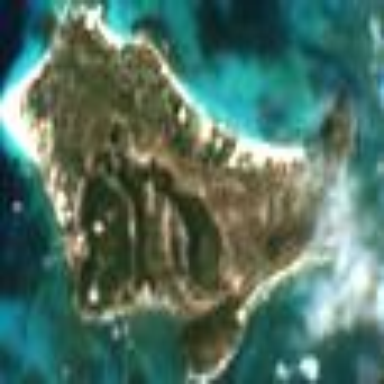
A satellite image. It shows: Islet with natural coastline. There is hotel on the islet.